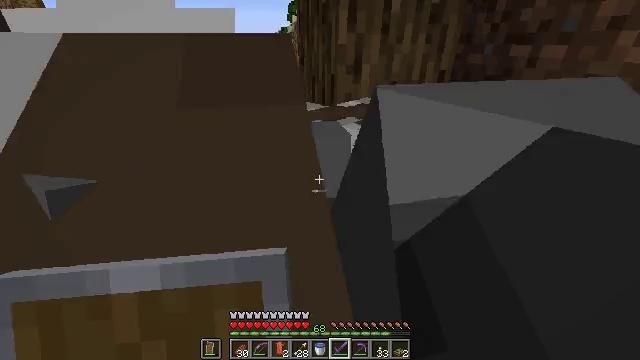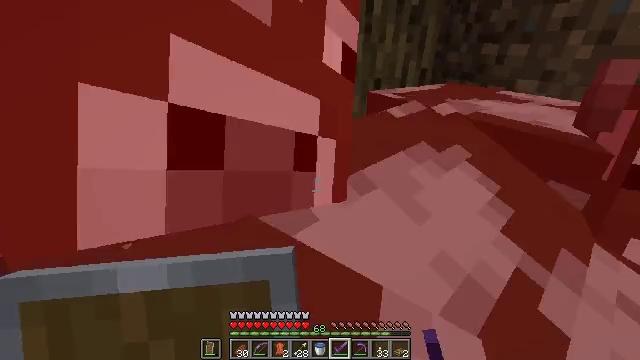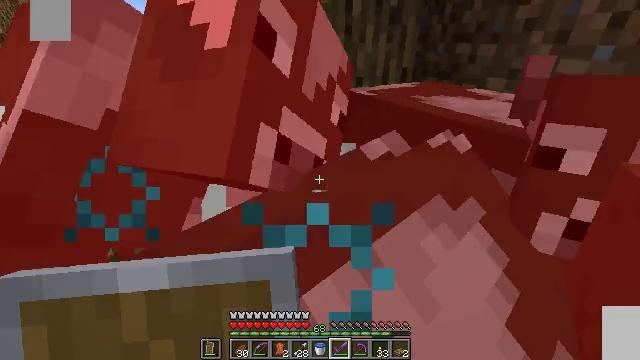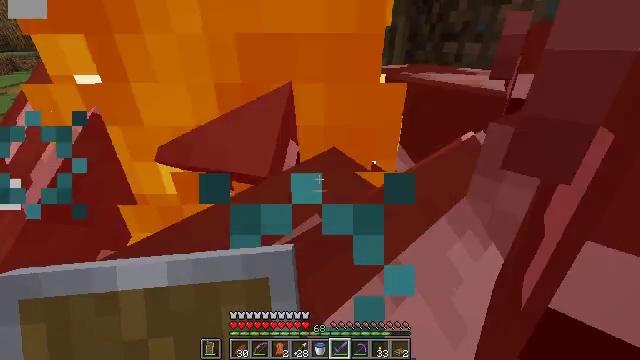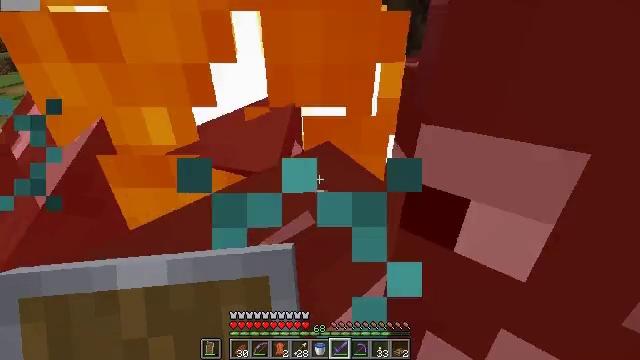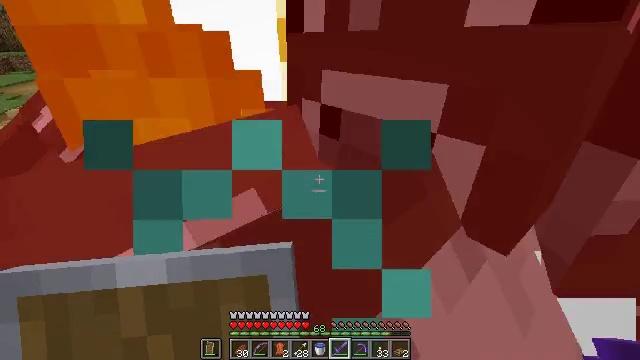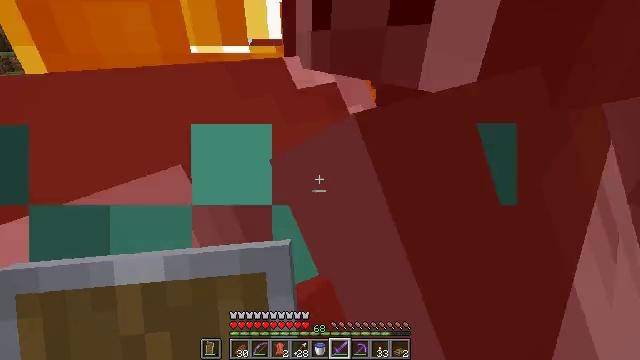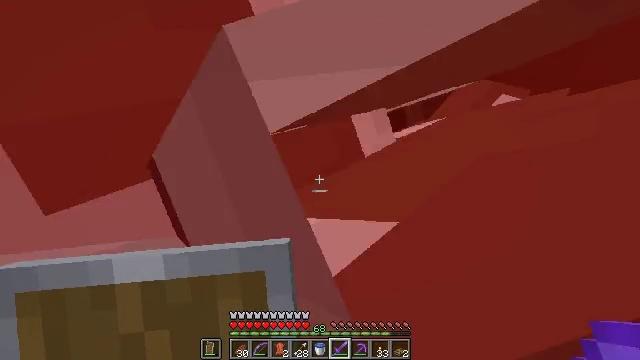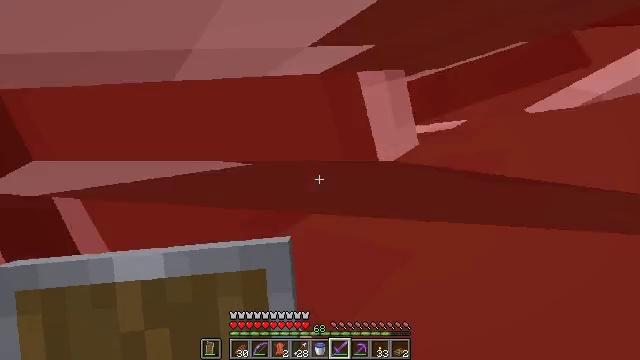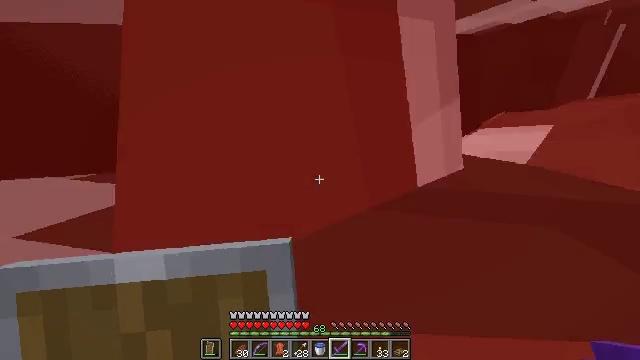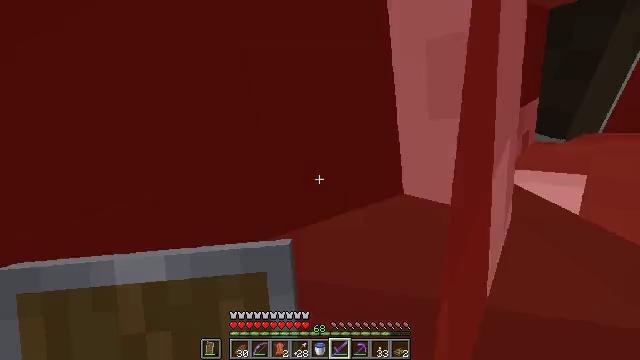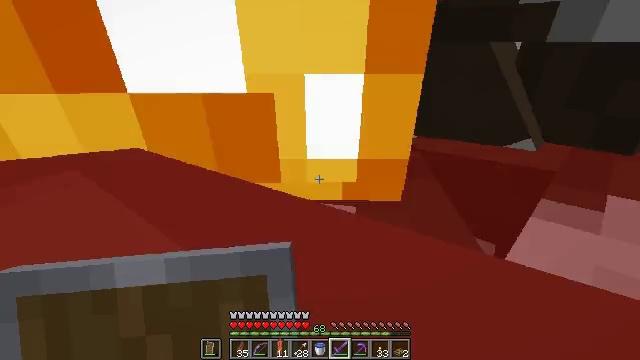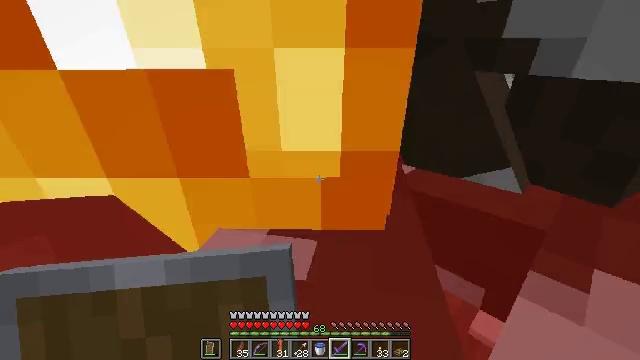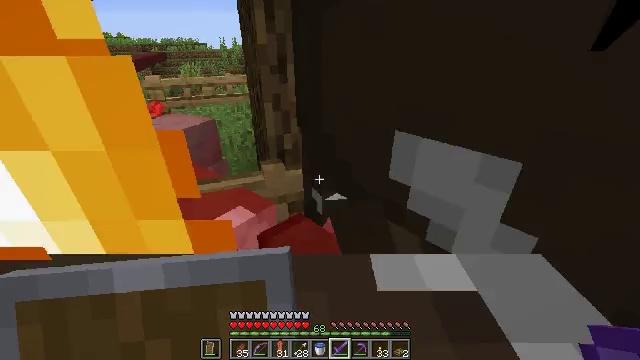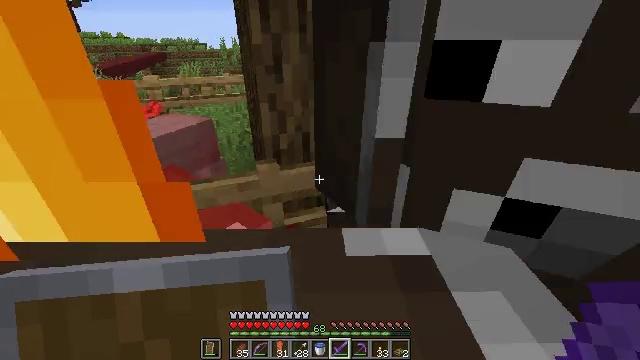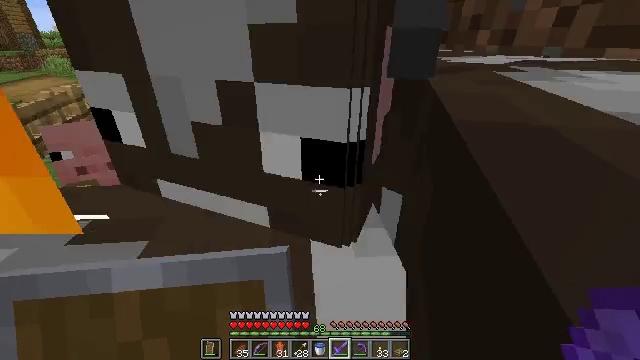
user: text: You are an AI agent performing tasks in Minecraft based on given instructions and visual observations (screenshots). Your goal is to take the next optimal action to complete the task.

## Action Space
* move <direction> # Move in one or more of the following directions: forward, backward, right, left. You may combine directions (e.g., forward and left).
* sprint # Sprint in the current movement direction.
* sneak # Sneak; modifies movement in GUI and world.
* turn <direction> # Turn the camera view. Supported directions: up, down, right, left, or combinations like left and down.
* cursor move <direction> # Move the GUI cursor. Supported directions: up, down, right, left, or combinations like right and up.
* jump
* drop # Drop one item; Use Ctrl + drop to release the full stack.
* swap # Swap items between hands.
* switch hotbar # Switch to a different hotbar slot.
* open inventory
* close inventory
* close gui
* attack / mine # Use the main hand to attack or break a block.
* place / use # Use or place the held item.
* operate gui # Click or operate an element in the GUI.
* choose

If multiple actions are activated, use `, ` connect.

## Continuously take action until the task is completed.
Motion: motion action
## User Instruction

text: Hunt animals.
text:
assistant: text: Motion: no_op
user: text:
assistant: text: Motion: no_op
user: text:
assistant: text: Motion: no_op
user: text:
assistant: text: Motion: no_op
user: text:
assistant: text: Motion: no_op
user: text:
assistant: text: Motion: no_op
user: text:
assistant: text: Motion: no_op
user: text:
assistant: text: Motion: no_op
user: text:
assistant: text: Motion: no_op
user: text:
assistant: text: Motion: no_op
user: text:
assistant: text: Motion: no_op
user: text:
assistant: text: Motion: no_op
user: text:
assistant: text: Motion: no_op
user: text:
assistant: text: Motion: no_op
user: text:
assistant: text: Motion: no_op
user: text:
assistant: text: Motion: no_op
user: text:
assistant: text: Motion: no_op
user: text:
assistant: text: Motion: no_op
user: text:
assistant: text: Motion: no_op
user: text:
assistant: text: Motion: no_op
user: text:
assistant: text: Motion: no_op
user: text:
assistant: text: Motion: no_op
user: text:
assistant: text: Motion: no_op
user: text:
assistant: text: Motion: move forward
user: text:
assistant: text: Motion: move forward, turn left
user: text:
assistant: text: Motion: move forward, turn left
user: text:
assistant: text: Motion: move forward, turn left
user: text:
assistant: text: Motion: move forward, turn left
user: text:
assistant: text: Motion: move forward, turn left
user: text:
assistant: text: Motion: move forward, turn left